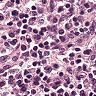
Metastatic tissue present: no